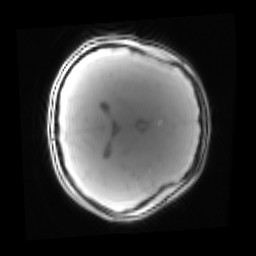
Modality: PDw
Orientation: axial
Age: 10
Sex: female
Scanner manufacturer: siemens
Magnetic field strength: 3 T
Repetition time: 0.25 s
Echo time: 0.00103 s